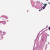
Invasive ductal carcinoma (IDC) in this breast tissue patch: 0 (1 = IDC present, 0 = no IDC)